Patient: sex M, age 81
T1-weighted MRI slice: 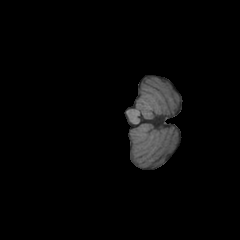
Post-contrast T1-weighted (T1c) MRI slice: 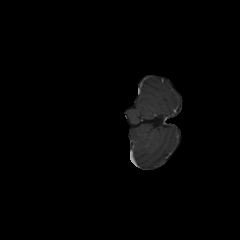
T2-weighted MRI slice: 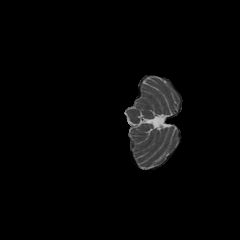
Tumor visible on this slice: no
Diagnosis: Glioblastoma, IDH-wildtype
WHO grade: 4